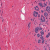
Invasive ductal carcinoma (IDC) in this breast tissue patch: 0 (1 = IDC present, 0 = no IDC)